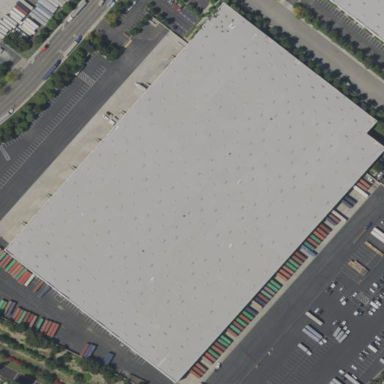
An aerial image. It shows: Warehouse building.